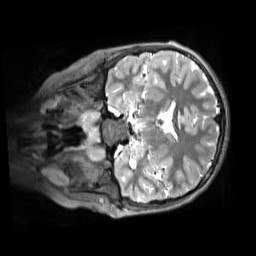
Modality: T2w
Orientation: coronal
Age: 11
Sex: male
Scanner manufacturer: siemens
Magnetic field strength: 3 T
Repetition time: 3.2 s
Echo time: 0.408 s